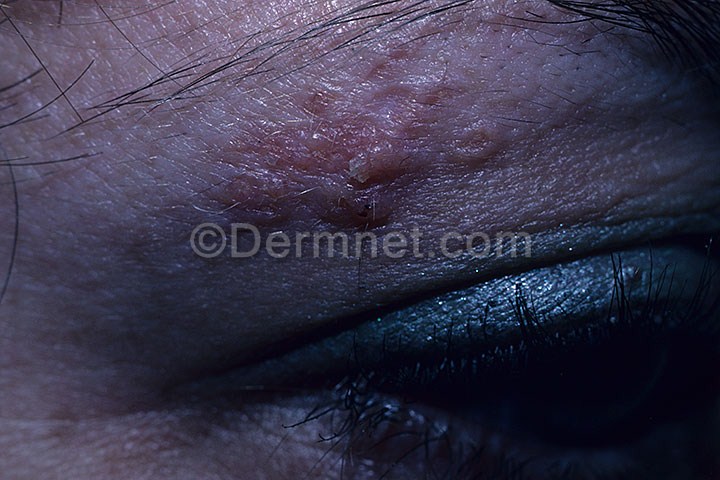
Disease: Seborrheic Keratoses and other Benign Tumors